Question:
The image shows the structure of my database.
I want to print 1, 2 ... (so on) i.e. the parent element names alone. But couldn't understand how to do that.
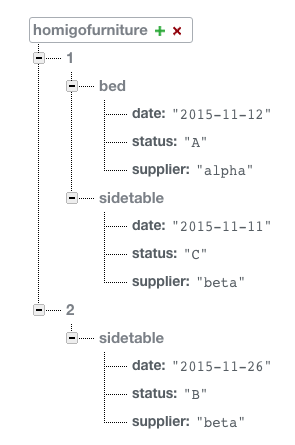
Answer: This object is in a tree structure. If you read from one location in the tree, you'll get each piece of data underneath it.
Take a look at this sample database.
'''
{
"items": {
"1": {
"title": "Hi"
},
"2": {
"title": "Bye"
}
}
}
'''
There is no way with the JavaScript SDK or AngularFire, to only read the parent keys of 1 and 2 under "items".
If you only want to read the parent keys, for them in the Firebase database.
'''
{
"items": {
"1": {
"title": "Hi"
},
"2": {
"title": "Bye"
}
},
"itemKeys": {
"1": "Hi",
"2": "Bye"
}
}
'''
Now you can create a reference at the 'itemKeys' location and pass that to a '$firebaseArray()' or '$firebaseObject()'.
'''
var ref = new Firebase('<my-firebase-app>.firebaseio.com/itemKeys');
var syncArray = $firebaseArray(ref);
'''
<URL>